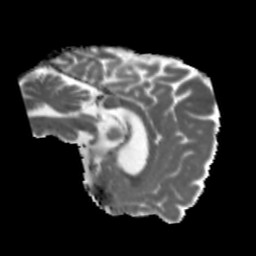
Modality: MD
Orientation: sagittal
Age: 42
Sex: male
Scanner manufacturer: siemens
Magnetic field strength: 3 T
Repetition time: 5.47 s
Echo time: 0.0854 s